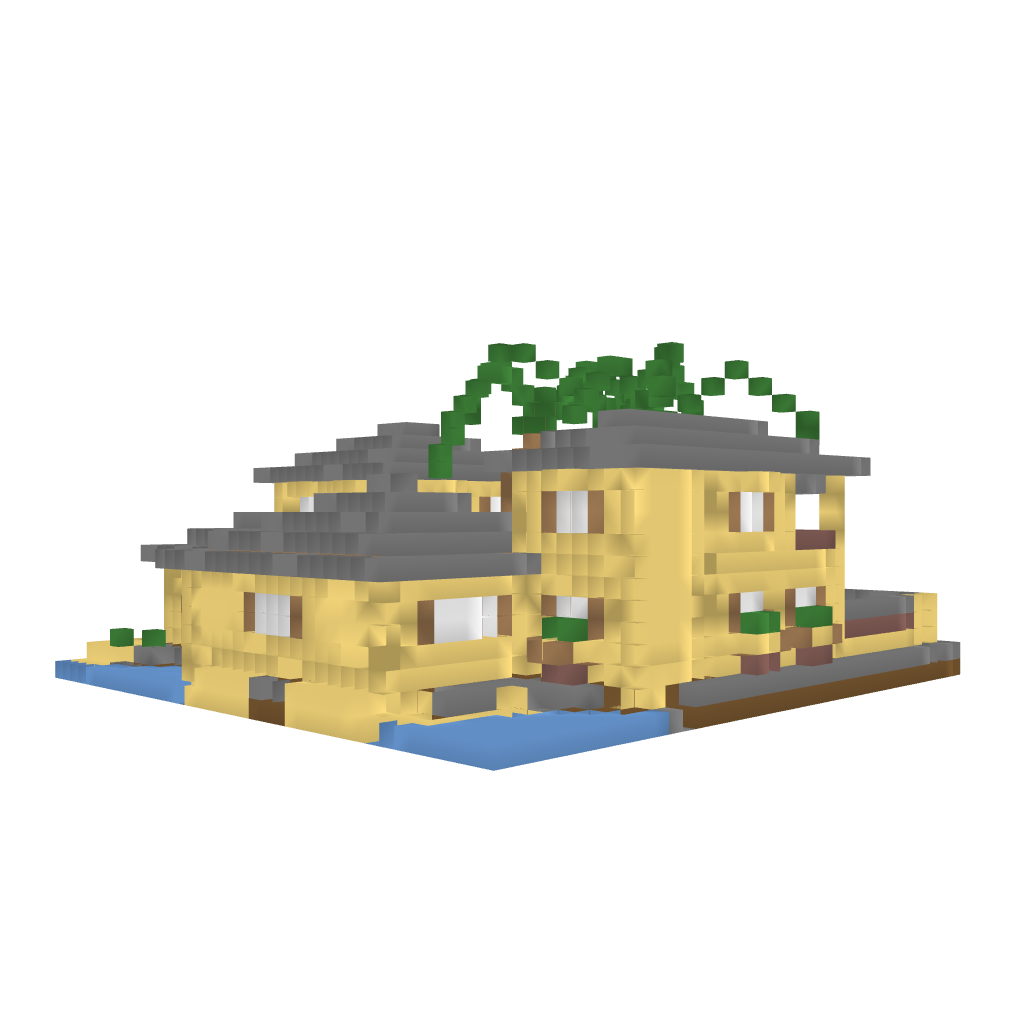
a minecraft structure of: mediterraneanhouse bad low quality